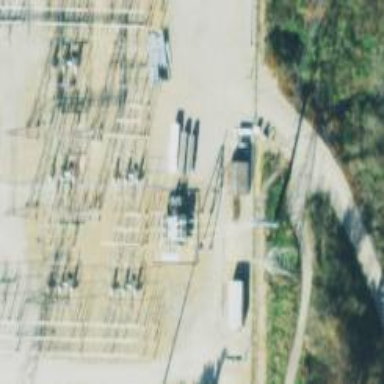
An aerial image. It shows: Switch for power supply.